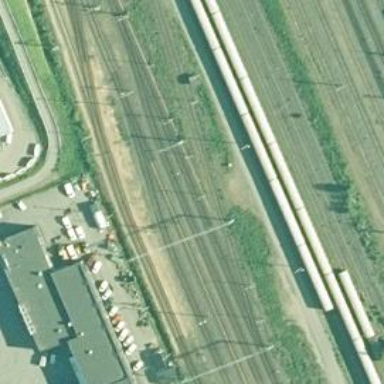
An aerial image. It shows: Railway signal.